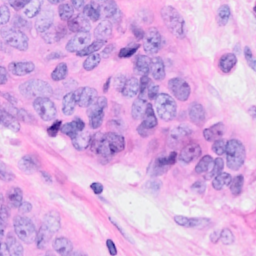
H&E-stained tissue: Breast